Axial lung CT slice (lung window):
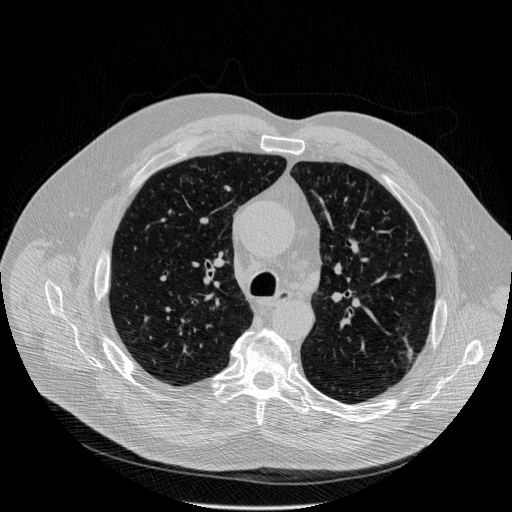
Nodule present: yes
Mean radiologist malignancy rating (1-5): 4